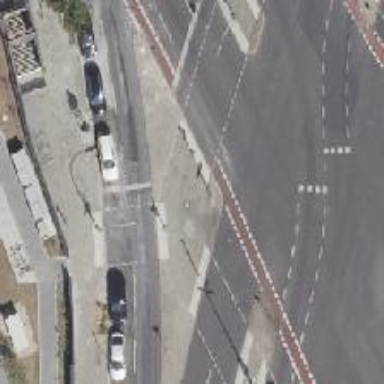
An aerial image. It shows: Crossing on the footway with traffic signals.